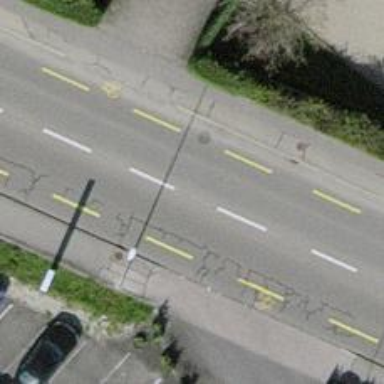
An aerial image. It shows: Secondary road with cycling lane on both sides. The surface of the road is asphalt.